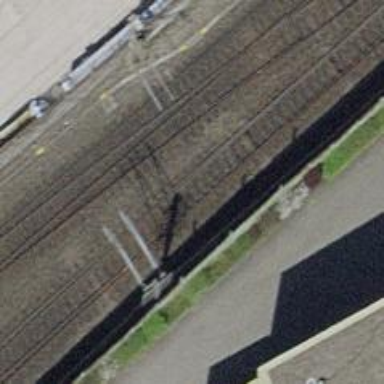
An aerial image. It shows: Single-track electrified railway with contact line.